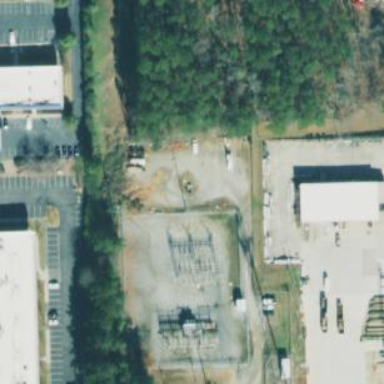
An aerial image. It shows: There is distribution substation enclosed by fence.